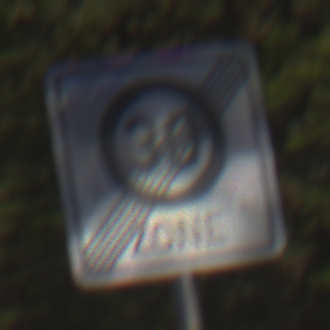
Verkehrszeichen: EndeZone30
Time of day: MorningAfternoon
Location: Outdoor (Nature)
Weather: Clear
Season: Winter
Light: Natural